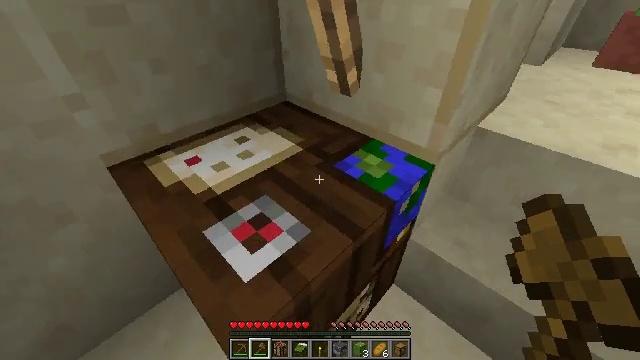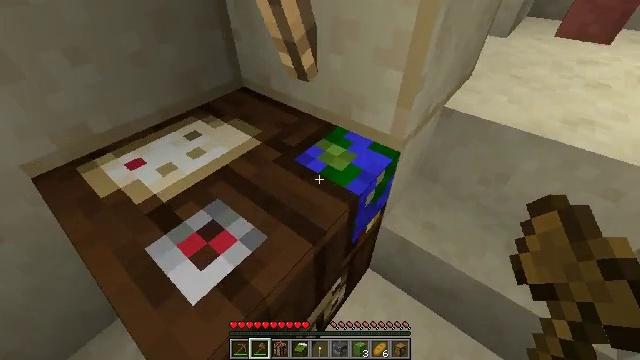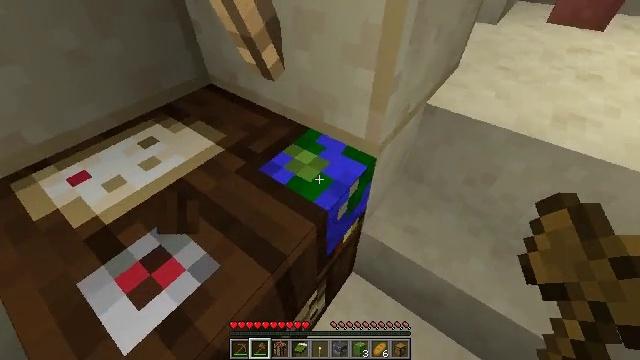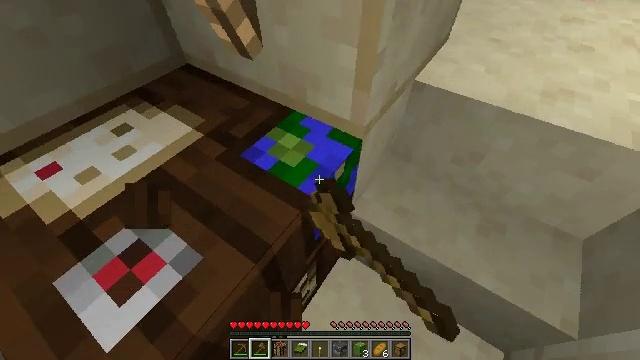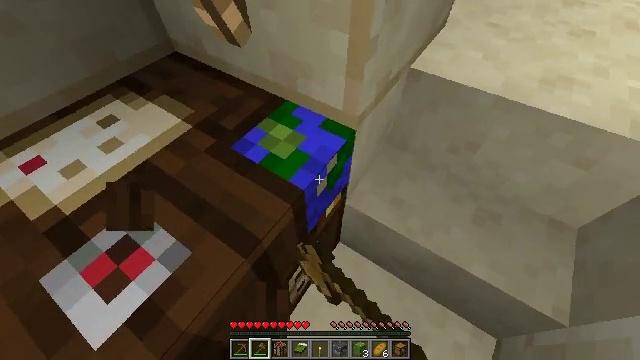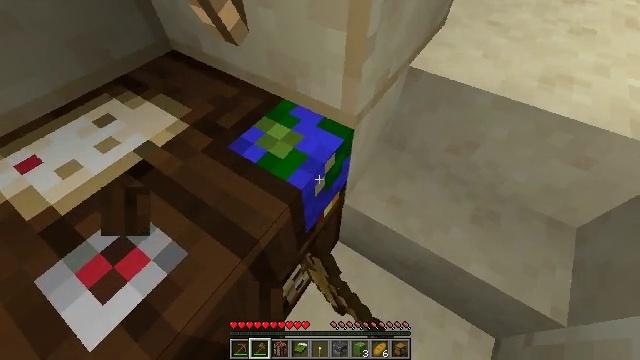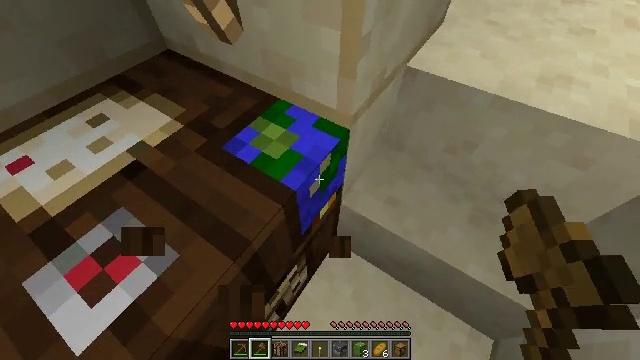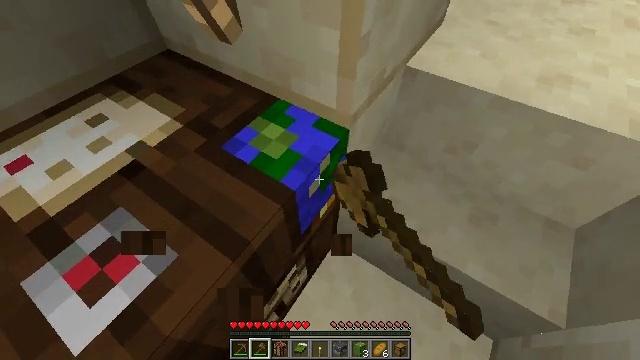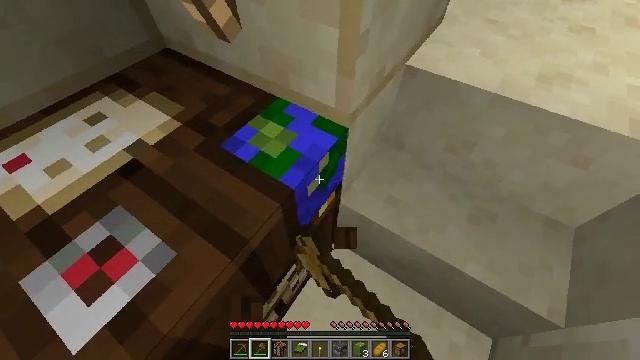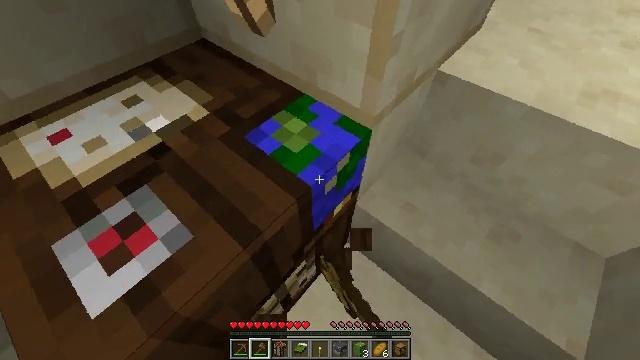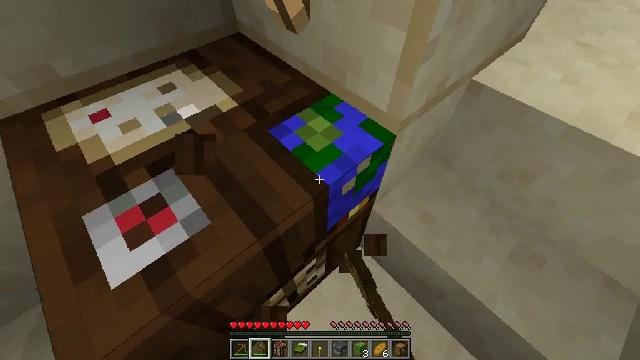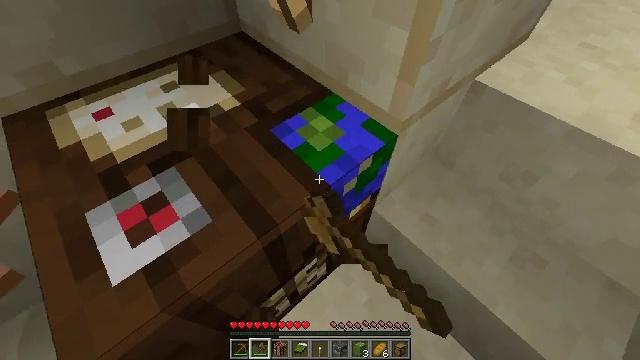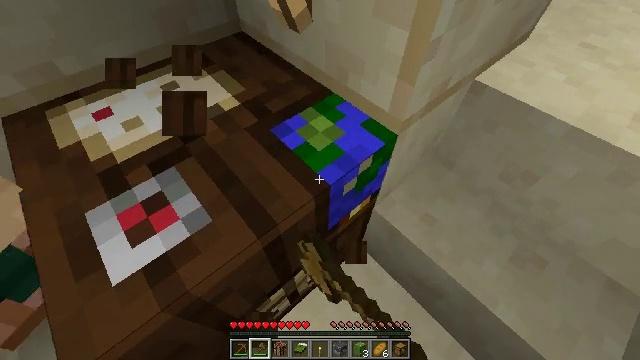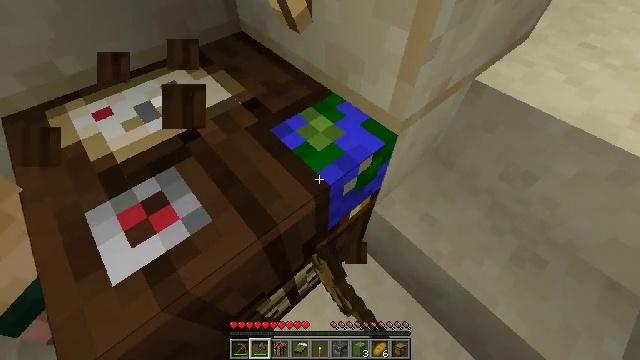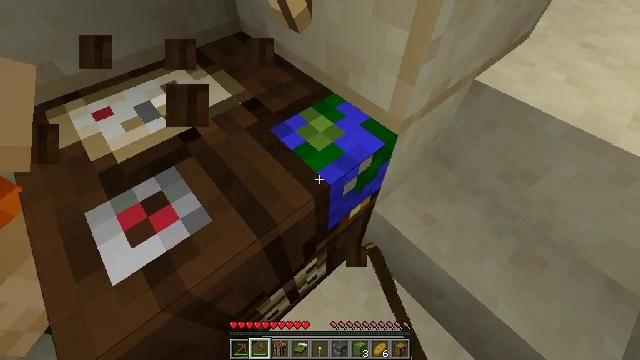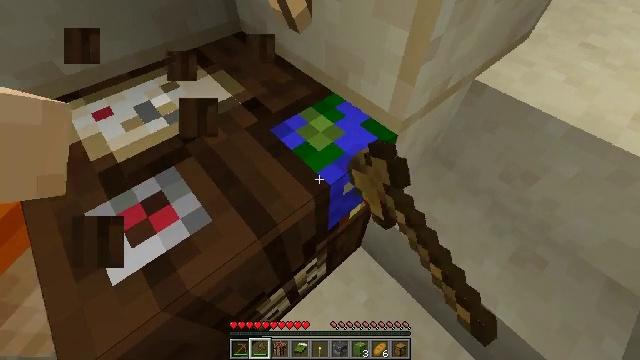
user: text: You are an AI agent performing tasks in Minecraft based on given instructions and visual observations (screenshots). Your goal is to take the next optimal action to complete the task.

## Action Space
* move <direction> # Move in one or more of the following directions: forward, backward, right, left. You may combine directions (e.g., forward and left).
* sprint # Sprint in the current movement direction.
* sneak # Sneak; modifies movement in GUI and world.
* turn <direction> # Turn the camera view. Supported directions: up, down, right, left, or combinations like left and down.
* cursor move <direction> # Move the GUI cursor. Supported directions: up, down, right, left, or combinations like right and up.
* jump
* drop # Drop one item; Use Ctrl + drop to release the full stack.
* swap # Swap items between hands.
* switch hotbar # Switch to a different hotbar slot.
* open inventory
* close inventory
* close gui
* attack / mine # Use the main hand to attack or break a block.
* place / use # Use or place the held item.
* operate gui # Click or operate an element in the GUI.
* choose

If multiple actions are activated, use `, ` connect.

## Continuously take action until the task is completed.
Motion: motion action
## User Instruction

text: Reclaim the cartography table for later use.
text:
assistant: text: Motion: turn right and down
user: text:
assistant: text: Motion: turn right and down, attack / mine
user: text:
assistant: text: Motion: turn right and down, attack / mine
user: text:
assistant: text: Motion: turn down, attack / mine
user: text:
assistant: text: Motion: attack / mine
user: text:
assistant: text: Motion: attack / mine
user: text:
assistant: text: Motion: attack / mine
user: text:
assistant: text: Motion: attack / mine
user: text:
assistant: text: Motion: turn left, attack / mine
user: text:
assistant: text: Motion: turn left, attack / mine
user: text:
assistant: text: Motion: attack / mine
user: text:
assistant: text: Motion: attack / mine
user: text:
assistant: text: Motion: attack / mine
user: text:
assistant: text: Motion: attack / mine
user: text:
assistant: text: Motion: attack / mine
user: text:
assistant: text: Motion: attack / mine
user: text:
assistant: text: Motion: attack / mine
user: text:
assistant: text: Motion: attack / mine
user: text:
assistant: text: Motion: attack / mine
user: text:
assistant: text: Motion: attack / mine
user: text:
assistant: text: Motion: attack / mine
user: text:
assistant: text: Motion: attack / mine
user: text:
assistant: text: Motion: attack / mine
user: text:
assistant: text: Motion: attack / mine
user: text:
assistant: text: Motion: attack / mine
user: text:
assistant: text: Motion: attack / mine
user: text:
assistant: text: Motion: attack / mine
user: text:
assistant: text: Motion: attack / mine
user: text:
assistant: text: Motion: attack / mine
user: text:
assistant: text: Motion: attack / mine